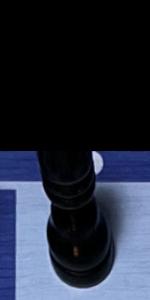
Label: Bishop_Black